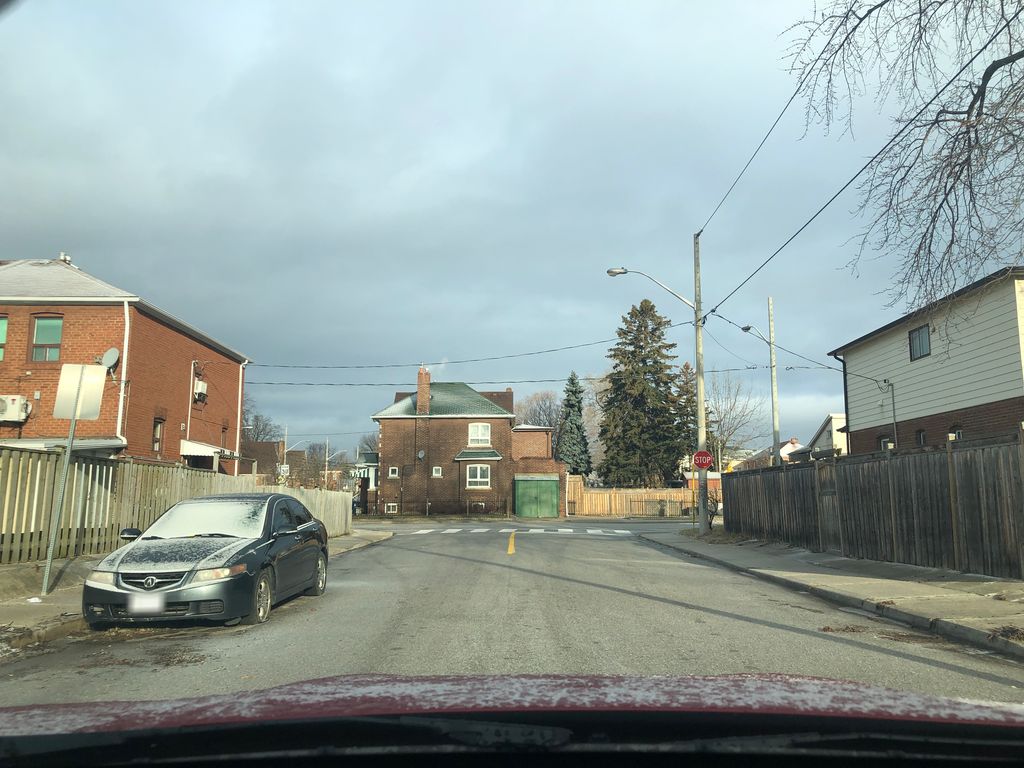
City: toronto